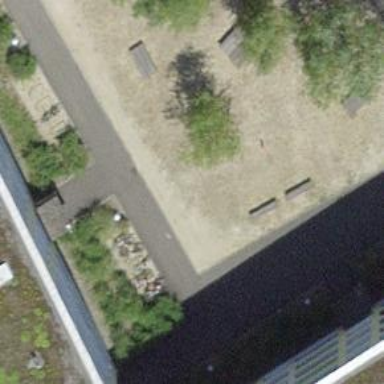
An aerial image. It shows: Bench for seating.